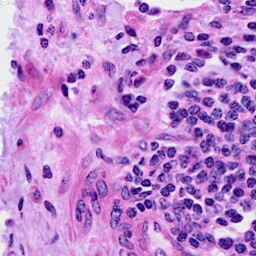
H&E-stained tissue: Cervix